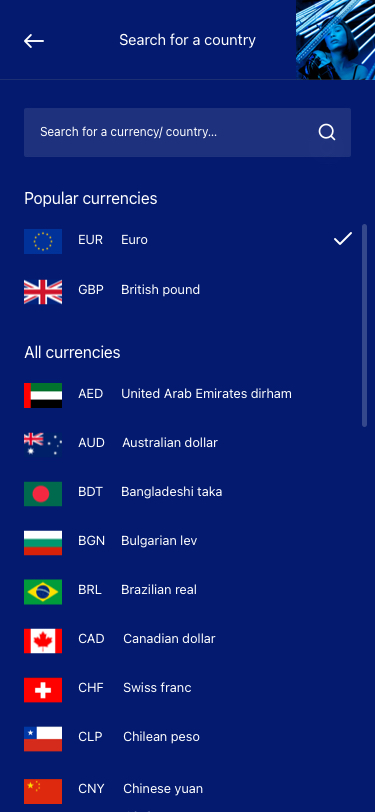
Text in this UI design:
EUR
Euro
GBP
British pound
Popular currencies
AED
United Arab Emirates dirham
AUD
Australian dollar
All currencies
BDT
Bangladeshi taka
BGN
Bulgarian lev
BRL
Brazilian real
CAD
Canadian dollar
CHF
Swiss franc
CLP
Chilean peso
CNY
Chinese yuan